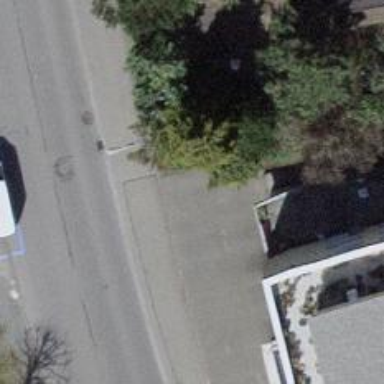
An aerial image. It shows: Asphalt sidewalk along the footway.